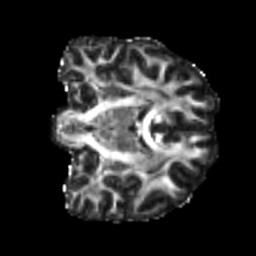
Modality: FA
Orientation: coronal
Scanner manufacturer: siemens
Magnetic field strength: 3 T
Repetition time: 4 s
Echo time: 0.0594 s